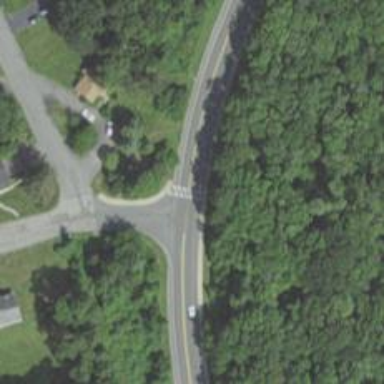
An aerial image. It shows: Marked crossing on the road.